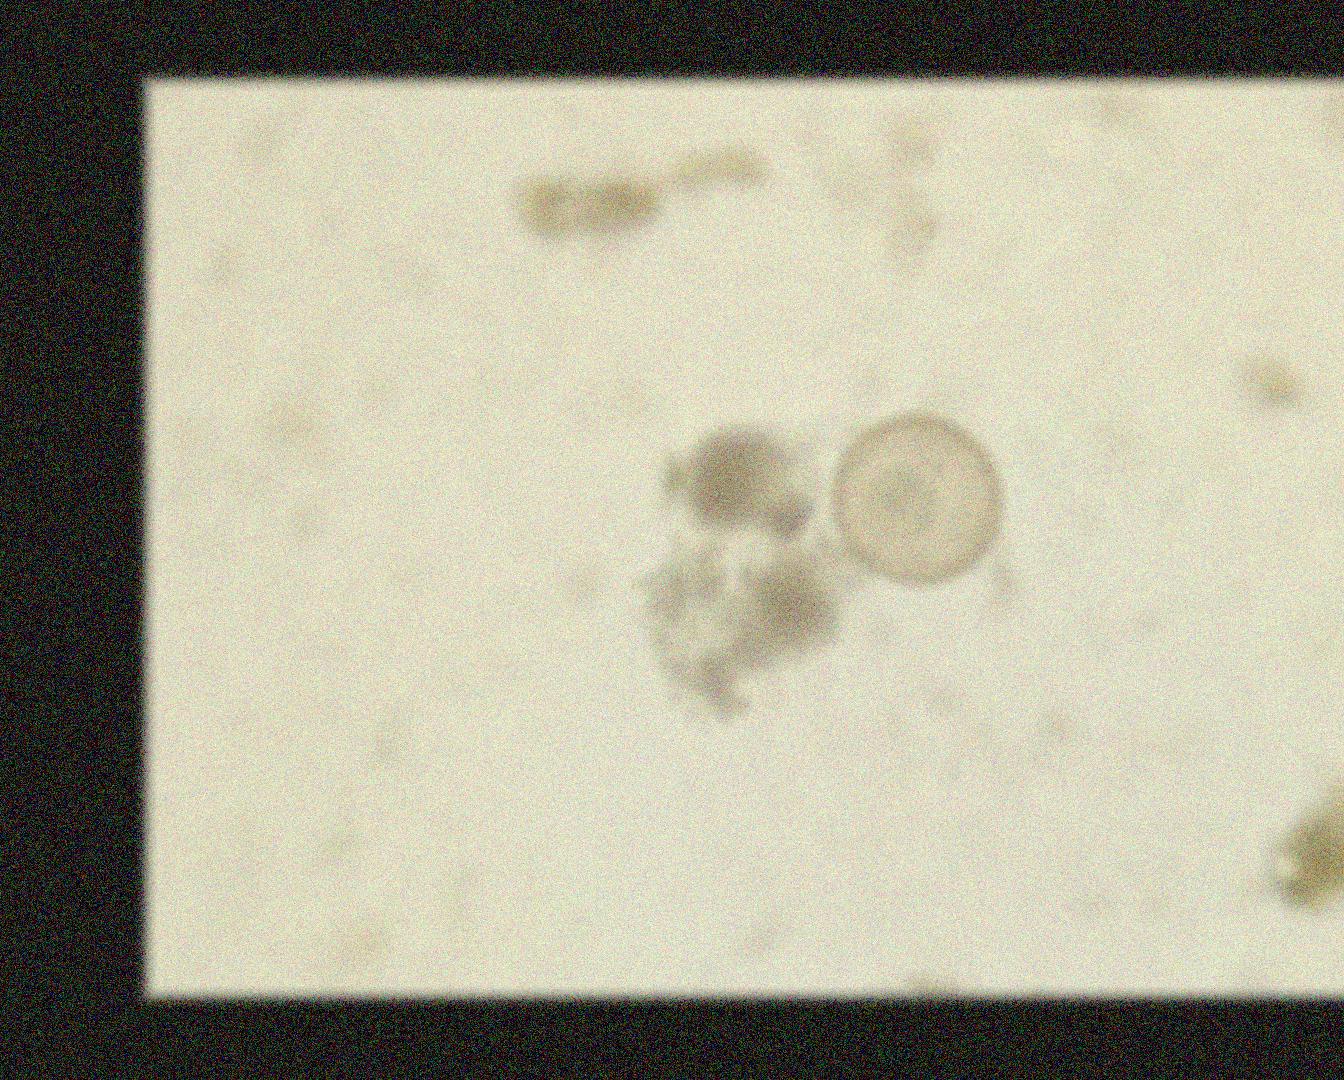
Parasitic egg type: Hymenolepis diminuta